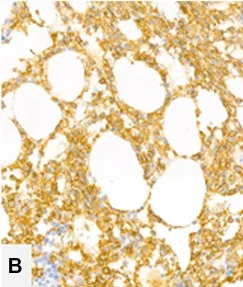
Highlighted by CD20.
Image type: pathology (immunostaining)